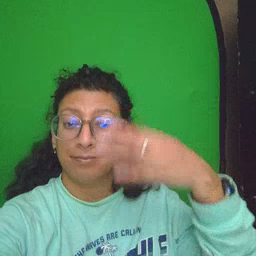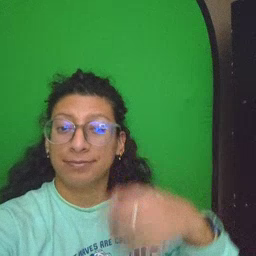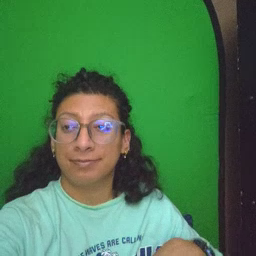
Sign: glasswindow